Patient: sex M, age 51
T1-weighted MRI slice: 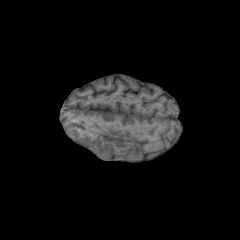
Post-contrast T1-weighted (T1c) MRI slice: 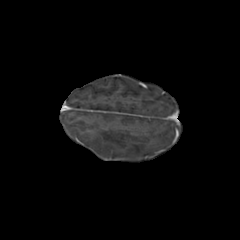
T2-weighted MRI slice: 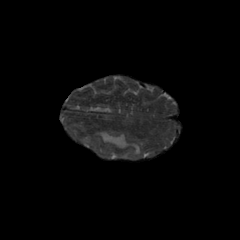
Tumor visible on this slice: yes
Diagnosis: Glioblastoma, IDH-wildtype
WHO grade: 4